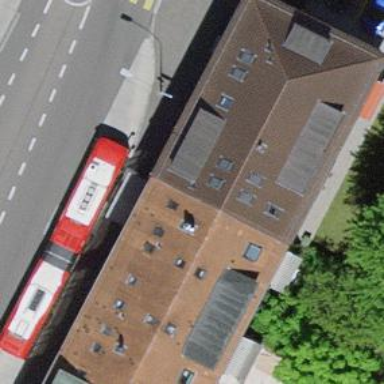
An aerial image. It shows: Paved platform with raised kerb. There is shelter on the platform.